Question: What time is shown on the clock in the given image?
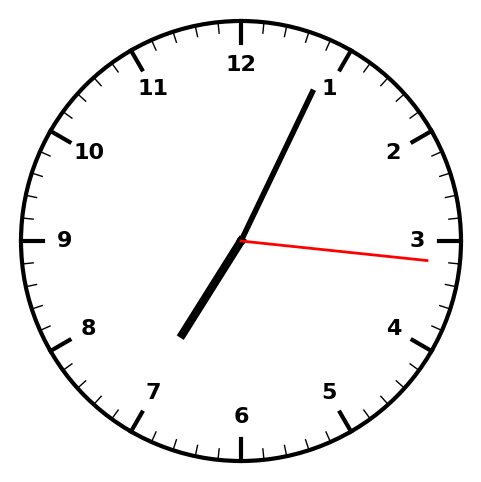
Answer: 07:04:16